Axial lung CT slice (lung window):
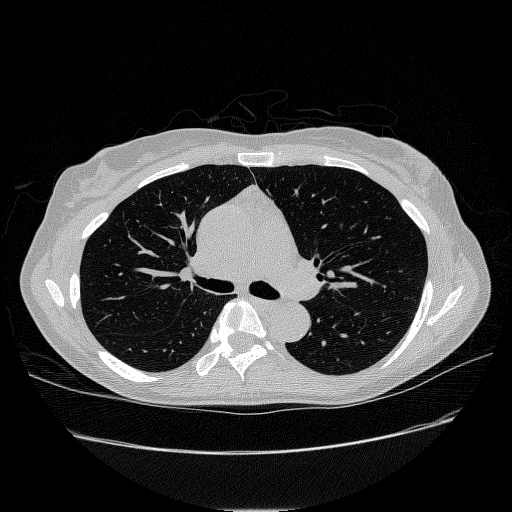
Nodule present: no